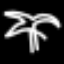
Label: palm tree